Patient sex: M
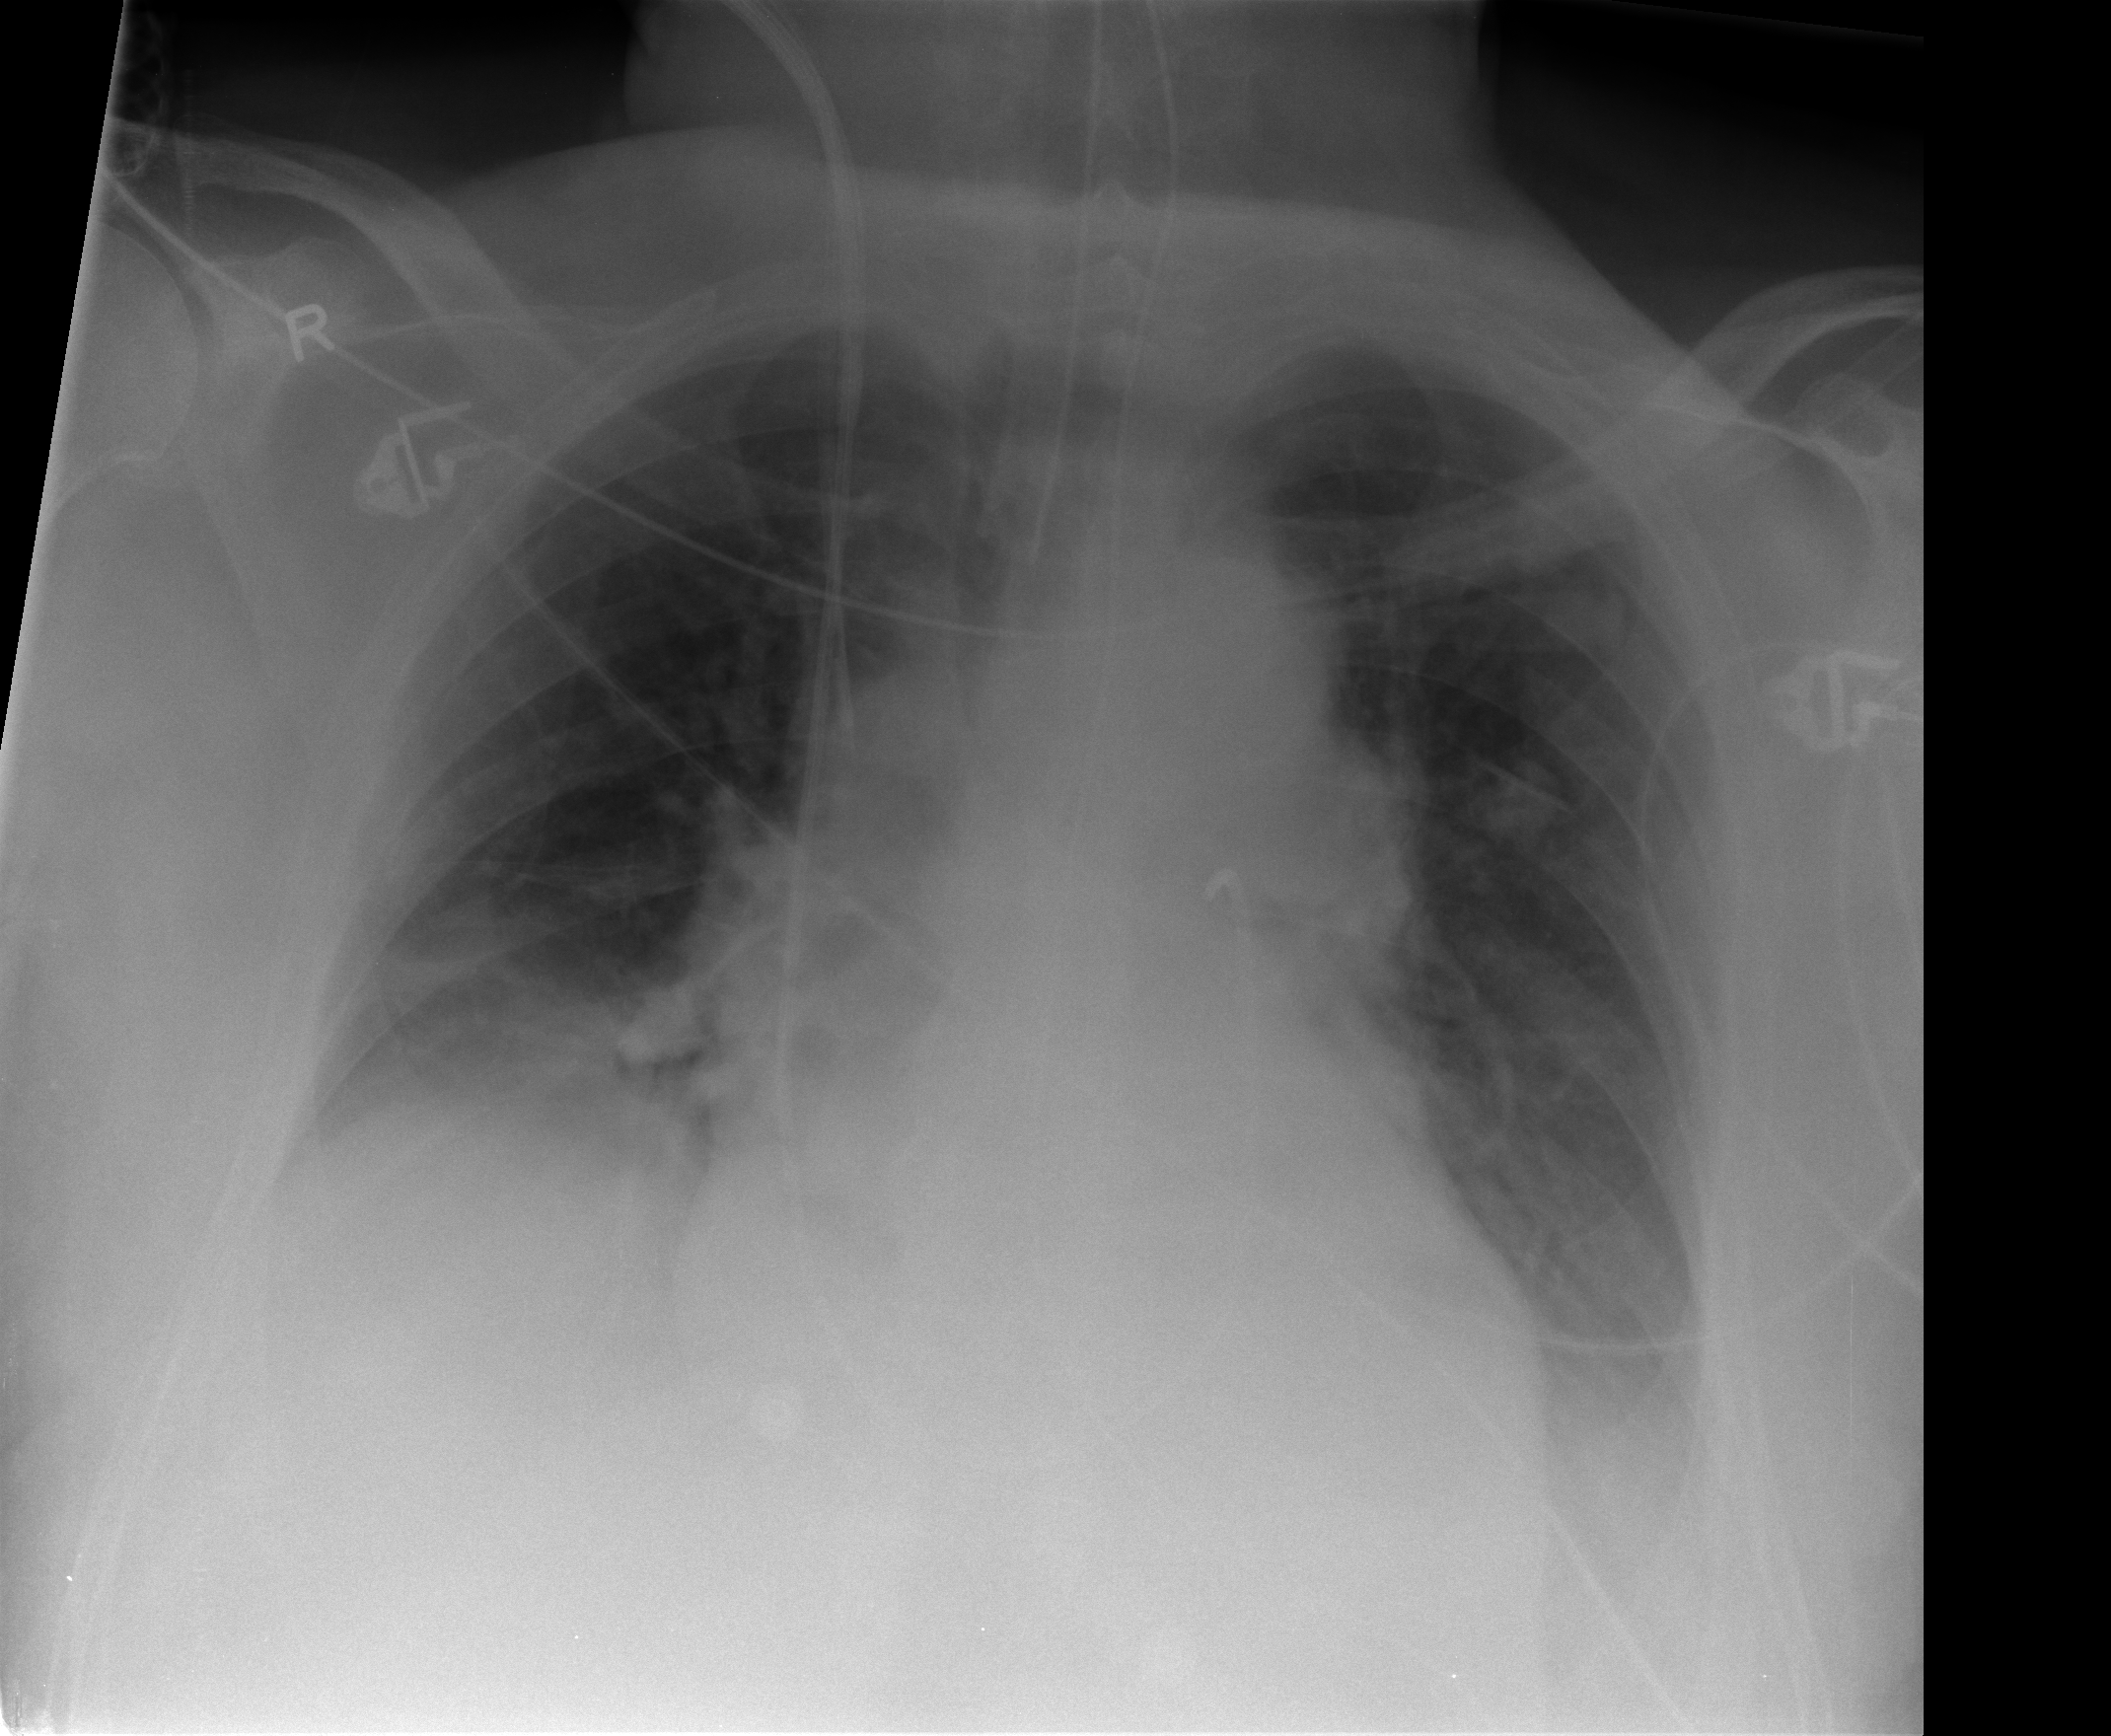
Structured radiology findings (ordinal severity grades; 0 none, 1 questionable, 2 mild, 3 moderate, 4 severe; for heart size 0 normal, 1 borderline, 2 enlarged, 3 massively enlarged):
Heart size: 1
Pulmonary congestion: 2
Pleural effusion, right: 2
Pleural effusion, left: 1
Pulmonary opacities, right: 0
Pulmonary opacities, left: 1
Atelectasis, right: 2
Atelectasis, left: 1